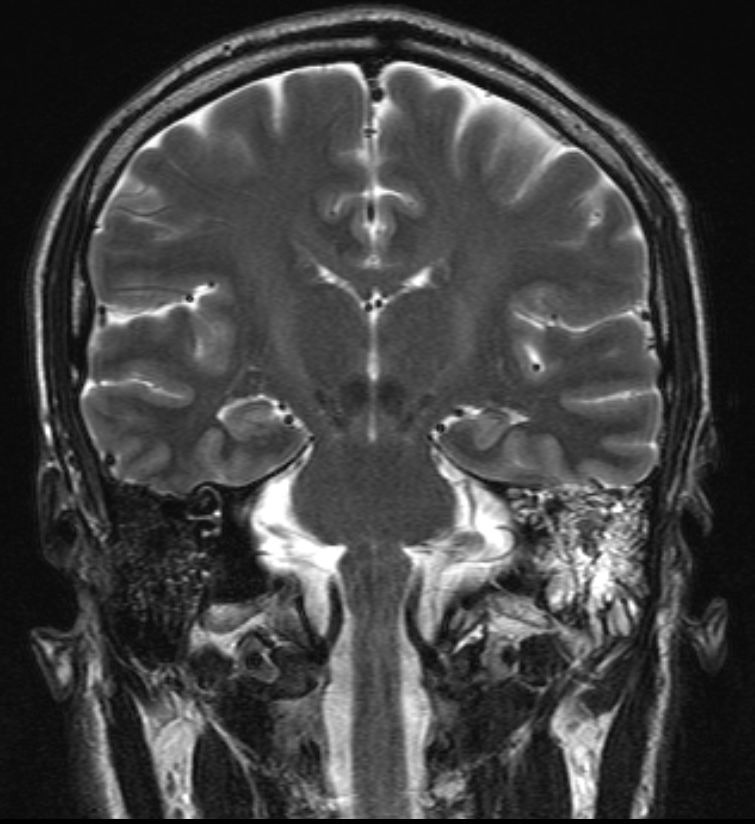
Label: notumor